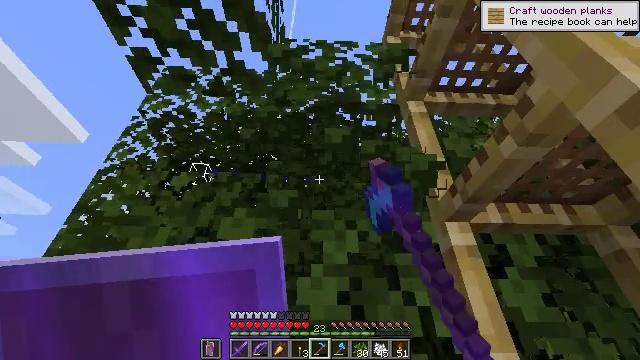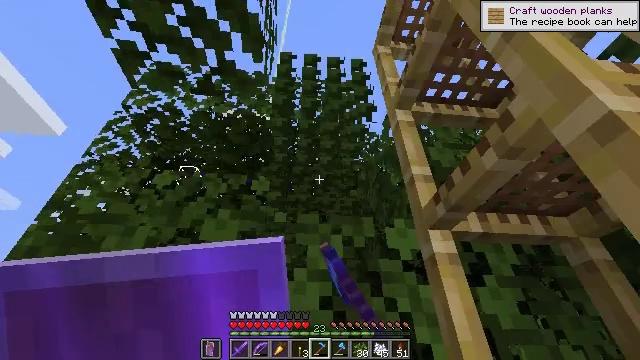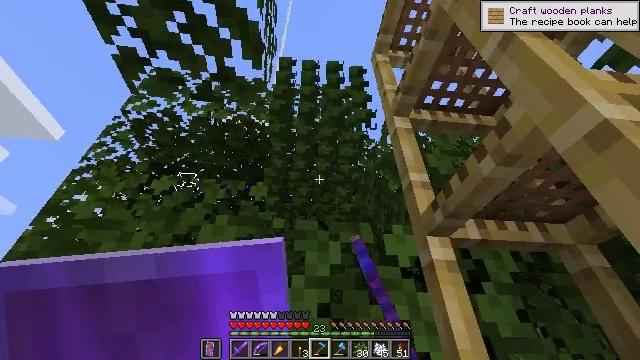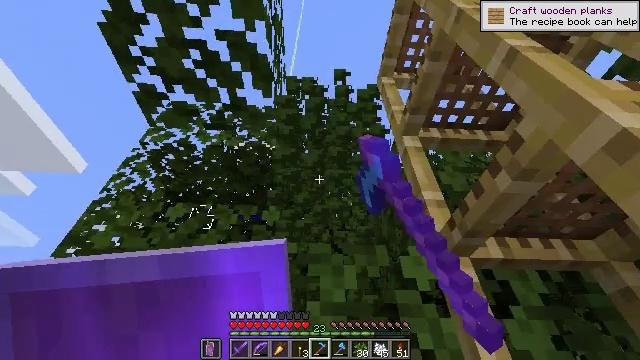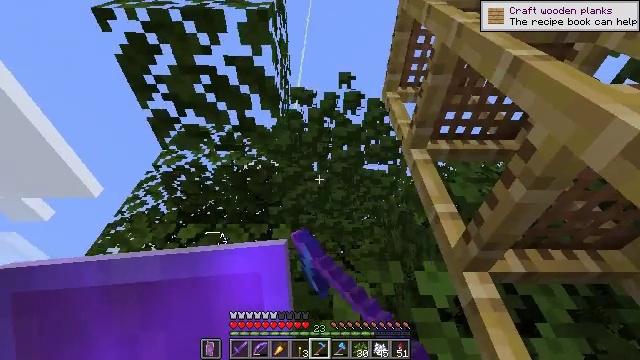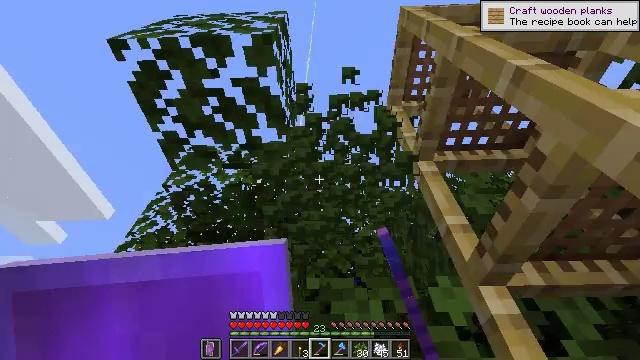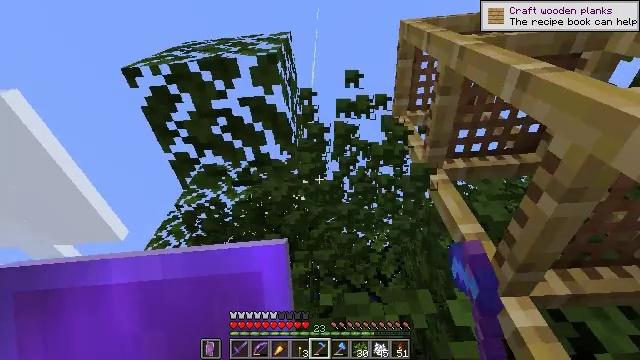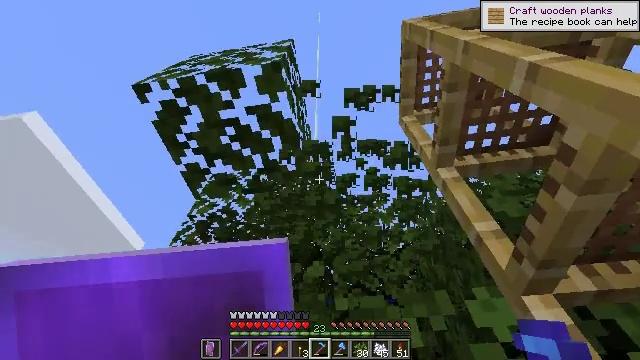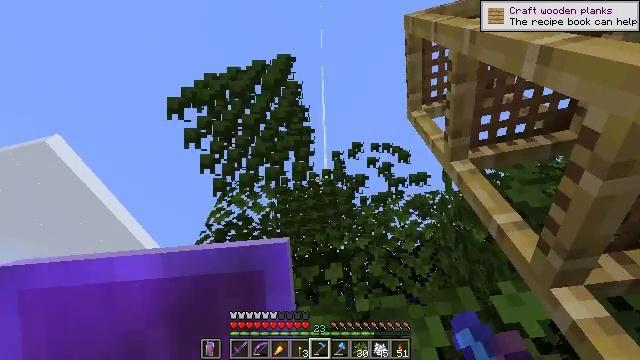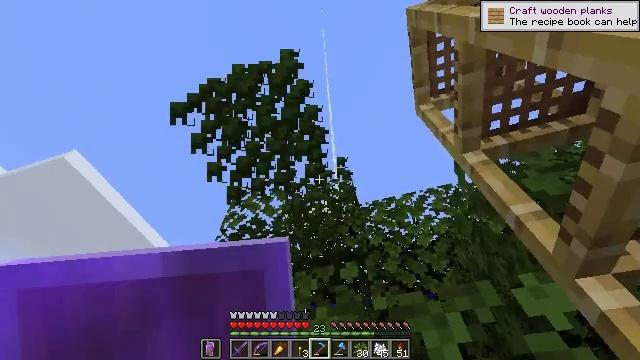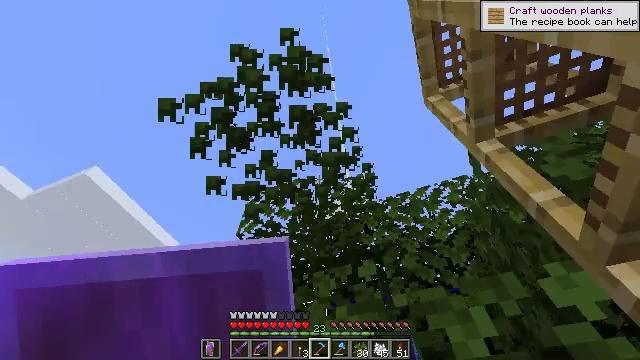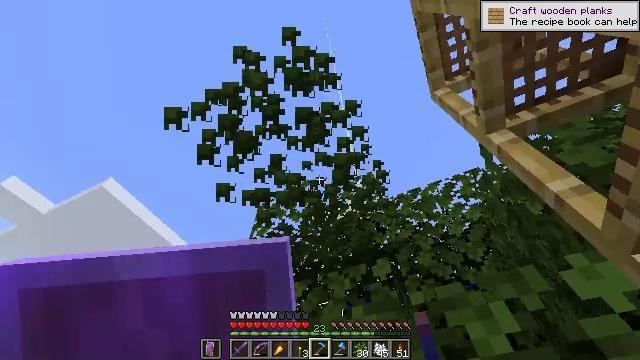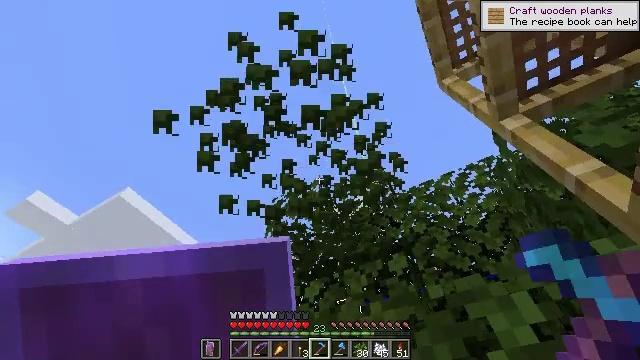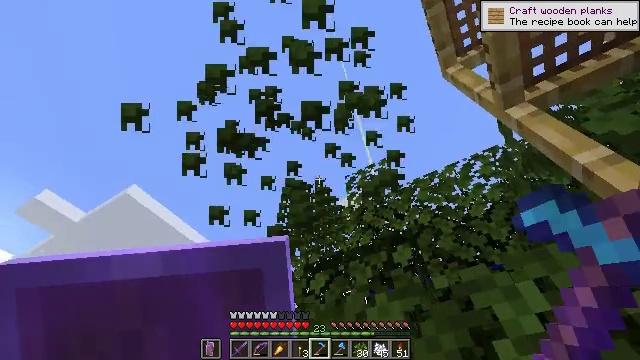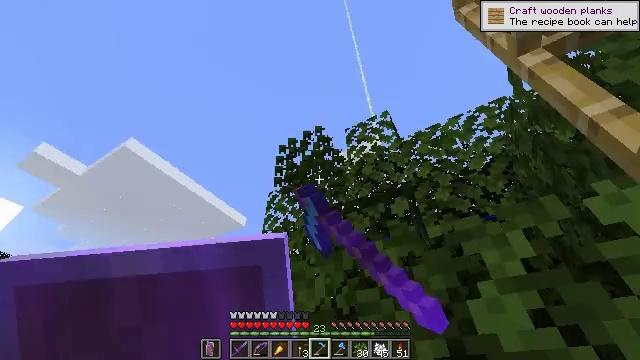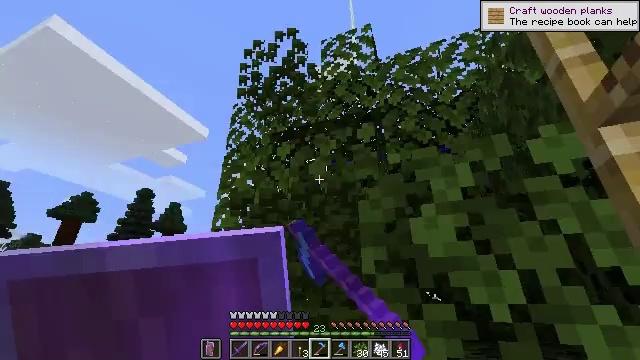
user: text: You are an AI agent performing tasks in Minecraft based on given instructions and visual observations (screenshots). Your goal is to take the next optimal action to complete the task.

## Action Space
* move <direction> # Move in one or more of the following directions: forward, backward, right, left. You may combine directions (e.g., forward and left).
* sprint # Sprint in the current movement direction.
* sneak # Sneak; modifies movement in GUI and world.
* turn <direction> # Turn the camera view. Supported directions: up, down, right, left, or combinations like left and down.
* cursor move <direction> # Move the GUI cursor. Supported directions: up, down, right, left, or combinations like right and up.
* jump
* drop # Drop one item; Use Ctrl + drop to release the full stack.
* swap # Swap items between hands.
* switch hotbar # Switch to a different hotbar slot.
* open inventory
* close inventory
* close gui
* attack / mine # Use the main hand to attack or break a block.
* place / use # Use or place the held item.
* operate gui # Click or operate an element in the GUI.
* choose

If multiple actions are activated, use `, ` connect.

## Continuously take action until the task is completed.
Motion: motion action
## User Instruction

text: Mine oak leaves.
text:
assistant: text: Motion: sneak, turn right, attack / mine
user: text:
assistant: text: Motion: sneak, turn up, attack / mine
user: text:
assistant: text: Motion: sneak, turn left and up, attack / mine
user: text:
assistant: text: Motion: sneak, turn left and up, attack / mine
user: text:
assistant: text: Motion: sneak, turn left and up, attack / mine
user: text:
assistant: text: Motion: sneak, turn left and up, attack / mine
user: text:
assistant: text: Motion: sneak, turn left, attack / mine
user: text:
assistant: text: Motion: sneak, turn left, attack / mine
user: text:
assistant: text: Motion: sneak, turn left, attack / mine
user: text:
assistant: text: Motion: sneak, turn left, attack / mine
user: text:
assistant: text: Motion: sneak, turn left, attack / mine
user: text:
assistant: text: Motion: sneak, turn left, attack / mine
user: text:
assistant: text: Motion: sneak, turn left and down, attack / mine
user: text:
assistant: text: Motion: sneak, turn down, attack / mine
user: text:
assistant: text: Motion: sneak, turn right and down, attack / mine
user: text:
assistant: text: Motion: sneak, turn right and down, attack / mine
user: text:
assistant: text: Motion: sneak, attack / mine
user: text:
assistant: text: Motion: sneak, attack / mine
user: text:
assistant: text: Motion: sneak, turn right, attack / mine
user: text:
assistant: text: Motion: sneak, turn right, attack / mine
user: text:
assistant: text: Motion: sneak, turn right, attack / mine
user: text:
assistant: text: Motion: sneak, turn left and down, attack / mine
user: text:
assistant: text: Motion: move forward, sneak, turn left and down, attack / mine
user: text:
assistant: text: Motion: move forward, sneak, turn left and down, attack / mine
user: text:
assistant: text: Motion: move forward, sneak, turn left and down, attack / mine
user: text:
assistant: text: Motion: move forward, sneak, turn left and down, attack / mine
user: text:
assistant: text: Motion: move forward, sneak, turn left and down, attack / mine
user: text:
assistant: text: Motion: move forward, sneak, turn left and down, attack / mine
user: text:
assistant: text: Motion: move forward, sneak, turn left and down, attack / mine
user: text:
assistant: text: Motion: move forward, sneak, attack / mine